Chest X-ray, AP view. Patient: 33 years old, sex M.
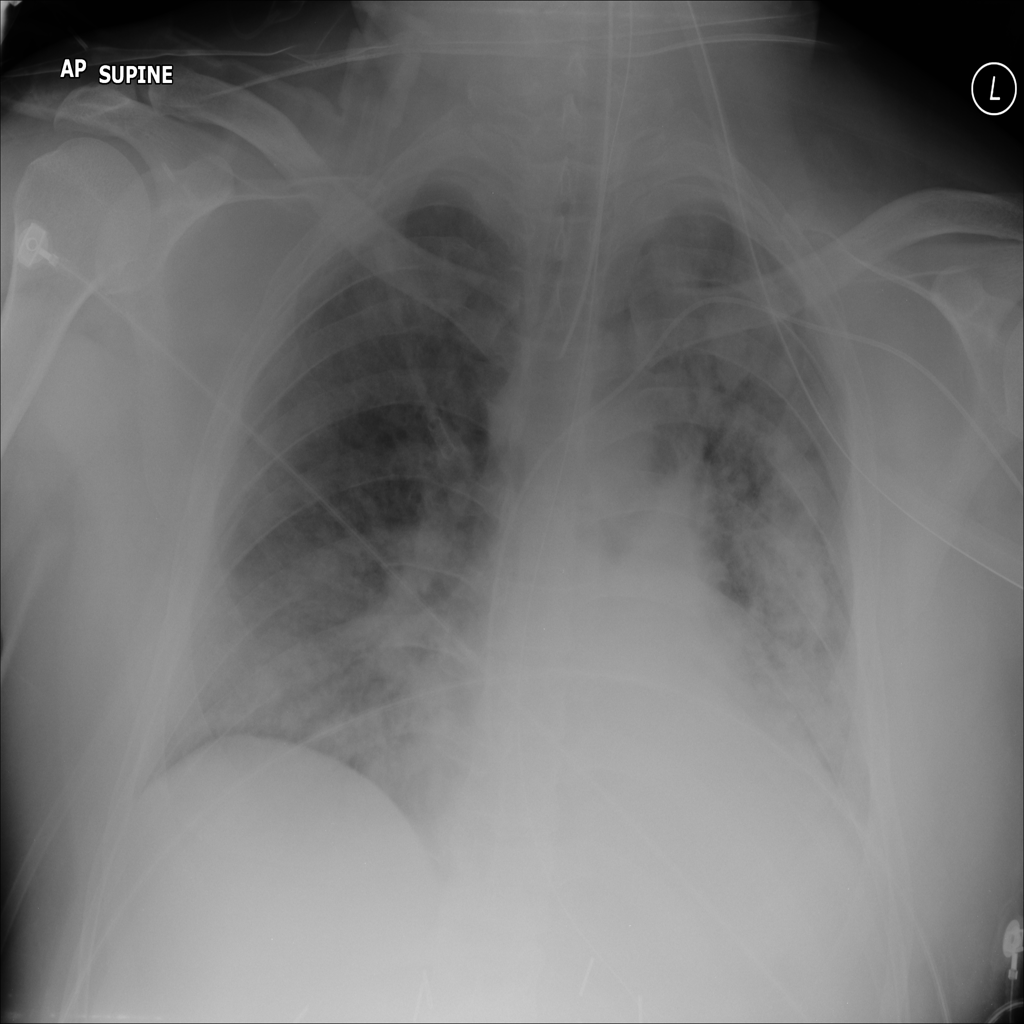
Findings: No Finding